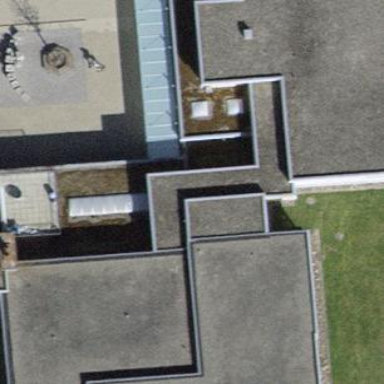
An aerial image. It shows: School building or complex.